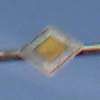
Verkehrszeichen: Vorfahrtsstrasse
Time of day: SunriseSunset
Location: Outdoor (Nature)
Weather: PartlyCloudy
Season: NotSpecified
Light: Natural